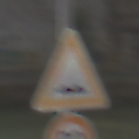
Verkehrszeichen: UnebeneFahrbahn
Zusatzzeichen unten: Geschwindigkeit70
Umgebung: Outdoor, Suburban
Tageszeit: MorningAfternoon
Wetter: PartlyCloudy
Licht: Natural
Jahreszeit: NotSpecified
Kontrast: HighContrast